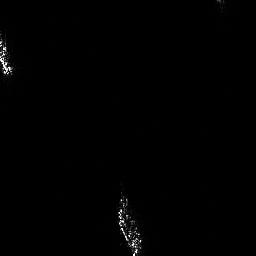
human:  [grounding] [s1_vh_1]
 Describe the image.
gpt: In the satellite image, there is  <ref>1 medium ship </ref> <box>[[0, 12, 5, 29, 0]]</box> located at top left,  <ref>1 large ship </ref> <box>[[44, 73, 55, 99, 0]]</box> located at bottom.